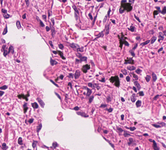
Tumor epithelial tissue: no
Tumor-associated stroma tissue: yes
Normal tissue: no